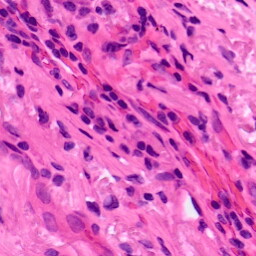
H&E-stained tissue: Lung